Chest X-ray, PA view. Patient: 61 years old, sex F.
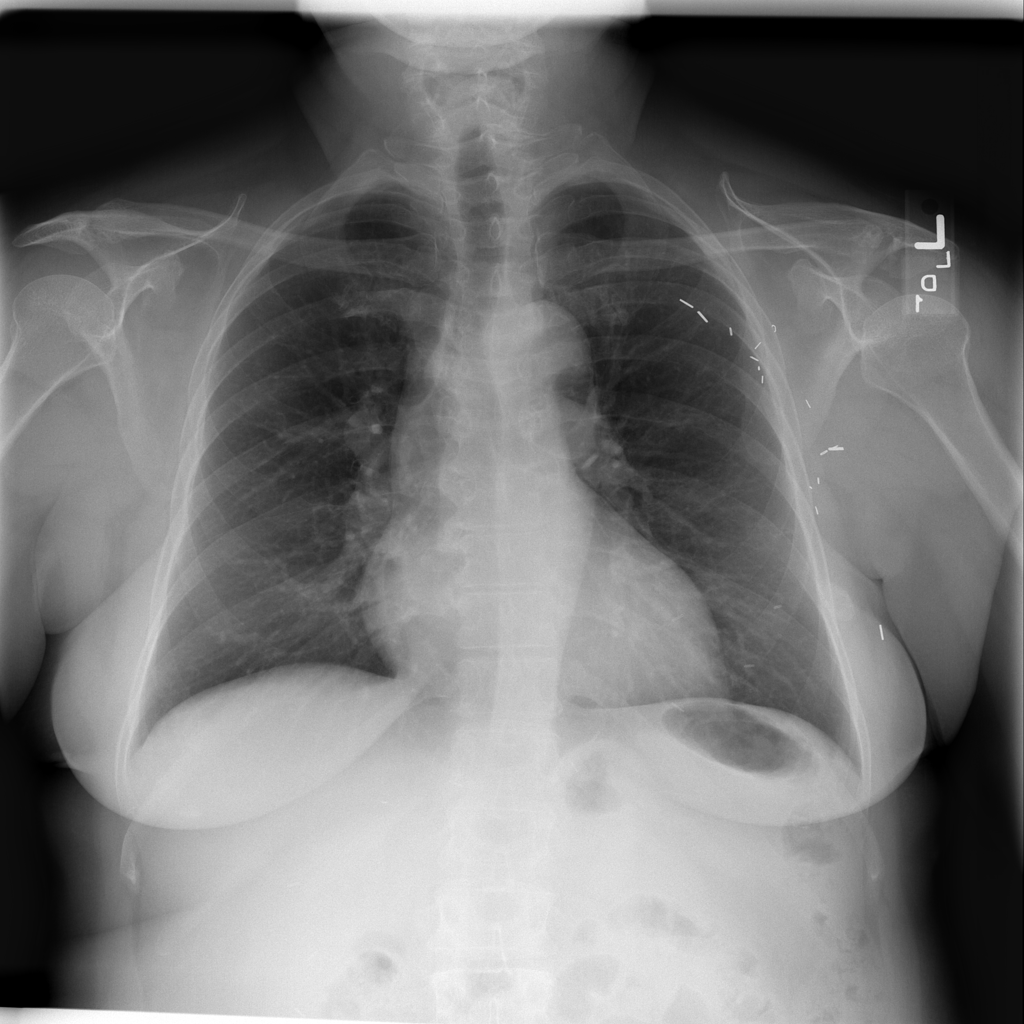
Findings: No Finding